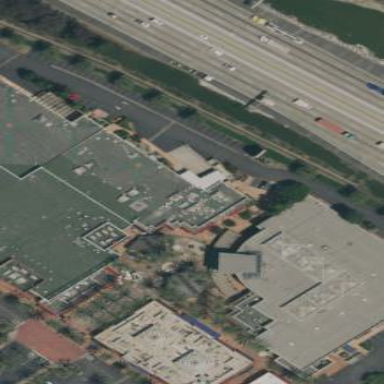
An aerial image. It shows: Retail building.